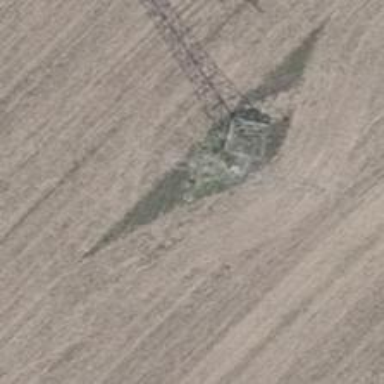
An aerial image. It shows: Power tower.